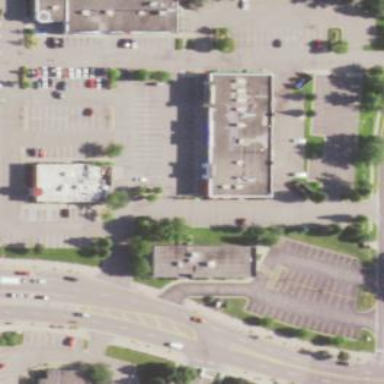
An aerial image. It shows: Retail area.